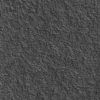
Atmospheric dust classification: not_dusty